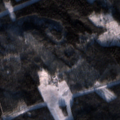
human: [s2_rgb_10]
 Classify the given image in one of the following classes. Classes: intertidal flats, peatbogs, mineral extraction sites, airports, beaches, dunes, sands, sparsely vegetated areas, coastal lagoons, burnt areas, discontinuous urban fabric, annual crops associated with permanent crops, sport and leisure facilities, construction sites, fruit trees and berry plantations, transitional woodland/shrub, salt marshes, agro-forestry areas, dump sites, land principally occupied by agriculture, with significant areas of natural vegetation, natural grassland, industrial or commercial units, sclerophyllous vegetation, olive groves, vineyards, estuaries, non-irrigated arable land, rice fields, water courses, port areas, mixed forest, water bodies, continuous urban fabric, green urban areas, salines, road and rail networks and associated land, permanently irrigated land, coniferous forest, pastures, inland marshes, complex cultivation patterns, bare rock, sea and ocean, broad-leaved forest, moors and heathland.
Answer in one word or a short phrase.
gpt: coniferous forest, mixed forest